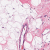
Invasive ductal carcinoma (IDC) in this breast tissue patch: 0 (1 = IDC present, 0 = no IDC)